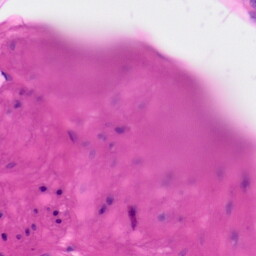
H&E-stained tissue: Skin